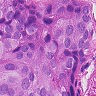
Metastatic tissue present: yes